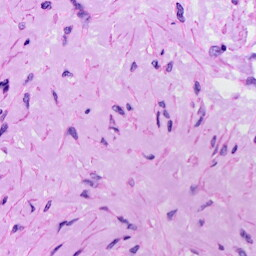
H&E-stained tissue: Ovarian